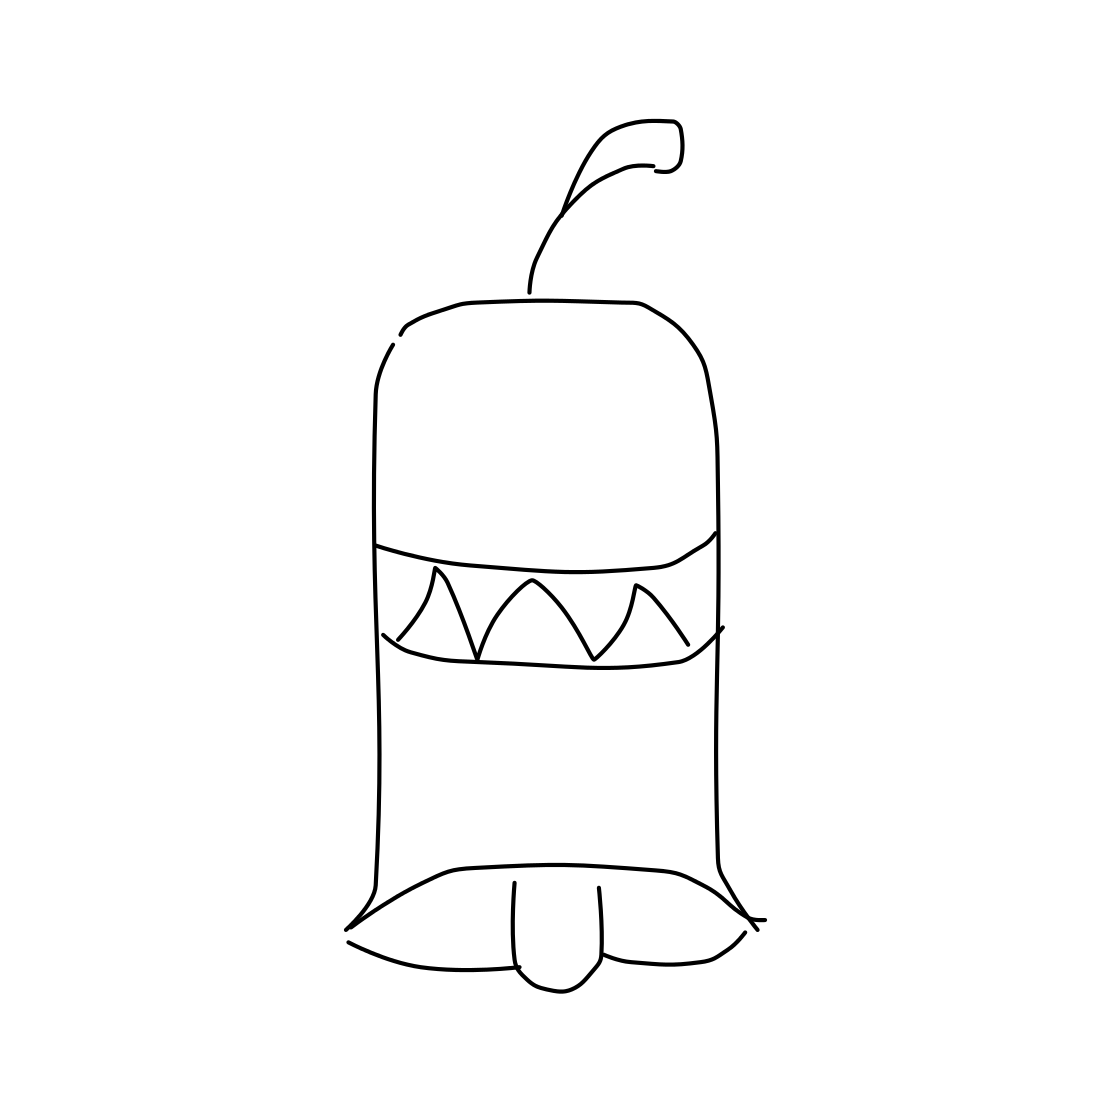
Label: bell